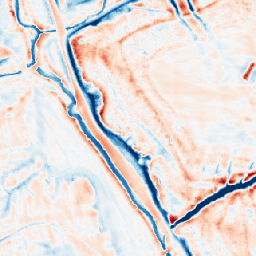
Category: edge_preserving
Decomposition family: bilateral
Decomposition parameters: d: 21
sigma_color: 75
sigma_space: 25
Upsampling method: area
Upsampling parameters: scale: 4
Upsampling scale: 4